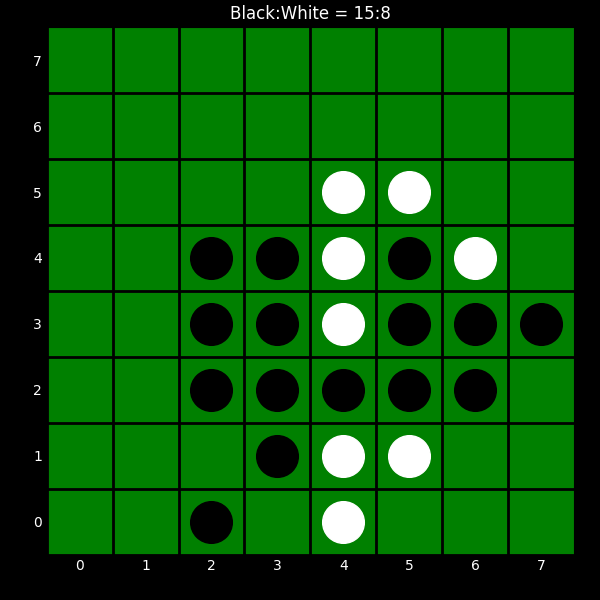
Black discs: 15
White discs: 8